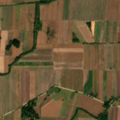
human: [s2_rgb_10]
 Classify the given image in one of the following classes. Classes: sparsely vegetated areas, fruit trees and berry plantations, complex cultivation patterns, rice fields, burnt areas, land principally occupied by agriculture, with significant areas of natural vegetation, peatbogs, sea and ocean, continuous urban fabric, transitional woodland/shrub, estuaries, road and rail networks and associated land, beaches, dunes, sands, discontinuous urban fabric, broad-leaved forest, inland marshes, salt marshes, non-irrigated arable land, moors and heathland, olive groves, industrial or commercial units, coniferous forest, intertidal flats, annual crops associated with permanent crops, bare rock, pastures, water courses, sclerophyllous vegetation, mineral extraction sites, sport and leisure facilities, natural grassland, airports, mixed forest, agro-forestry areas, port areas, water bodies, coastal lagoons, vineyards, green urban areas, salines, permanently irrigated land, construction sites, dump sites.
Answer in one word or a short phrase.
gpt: non-irrigated arable land, land principally occupied by agriculture, with significant areas of natural vegetation